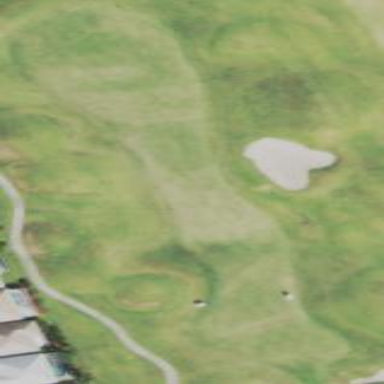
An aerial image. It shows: Golf fairway surrounded by grass.